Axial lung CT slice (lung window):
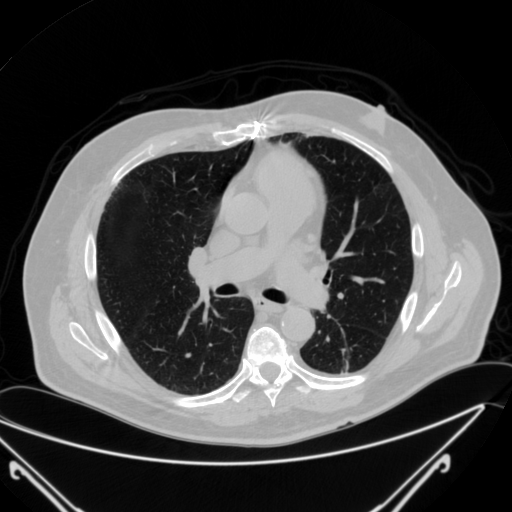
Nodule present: no